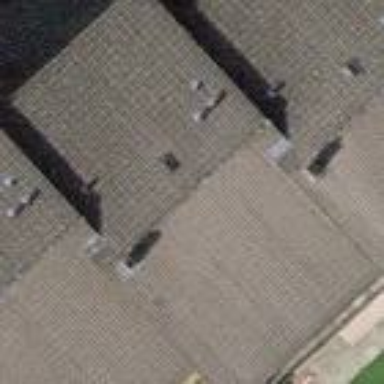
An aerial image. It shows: Terrace building.